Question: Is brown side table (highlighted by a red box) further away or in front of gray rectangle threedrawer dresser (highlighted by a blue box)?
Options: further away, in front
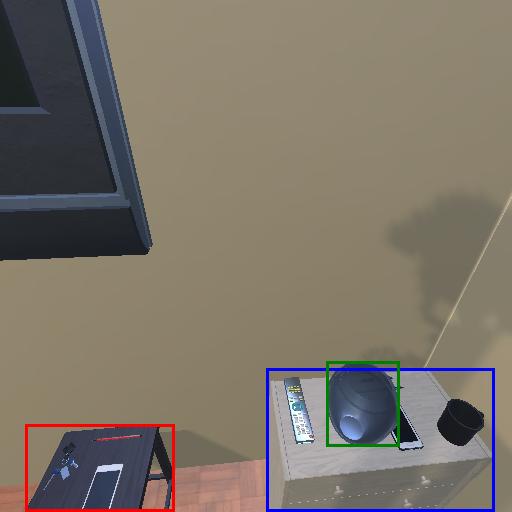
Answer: further away